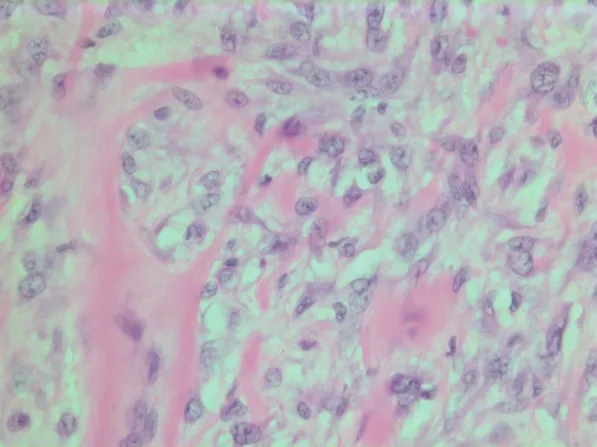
HE stain. Histopathological section from tumor area with a dense tumor cell infiltrate and some eosinophilic substance.
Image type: pathology (h&e)